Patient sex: F
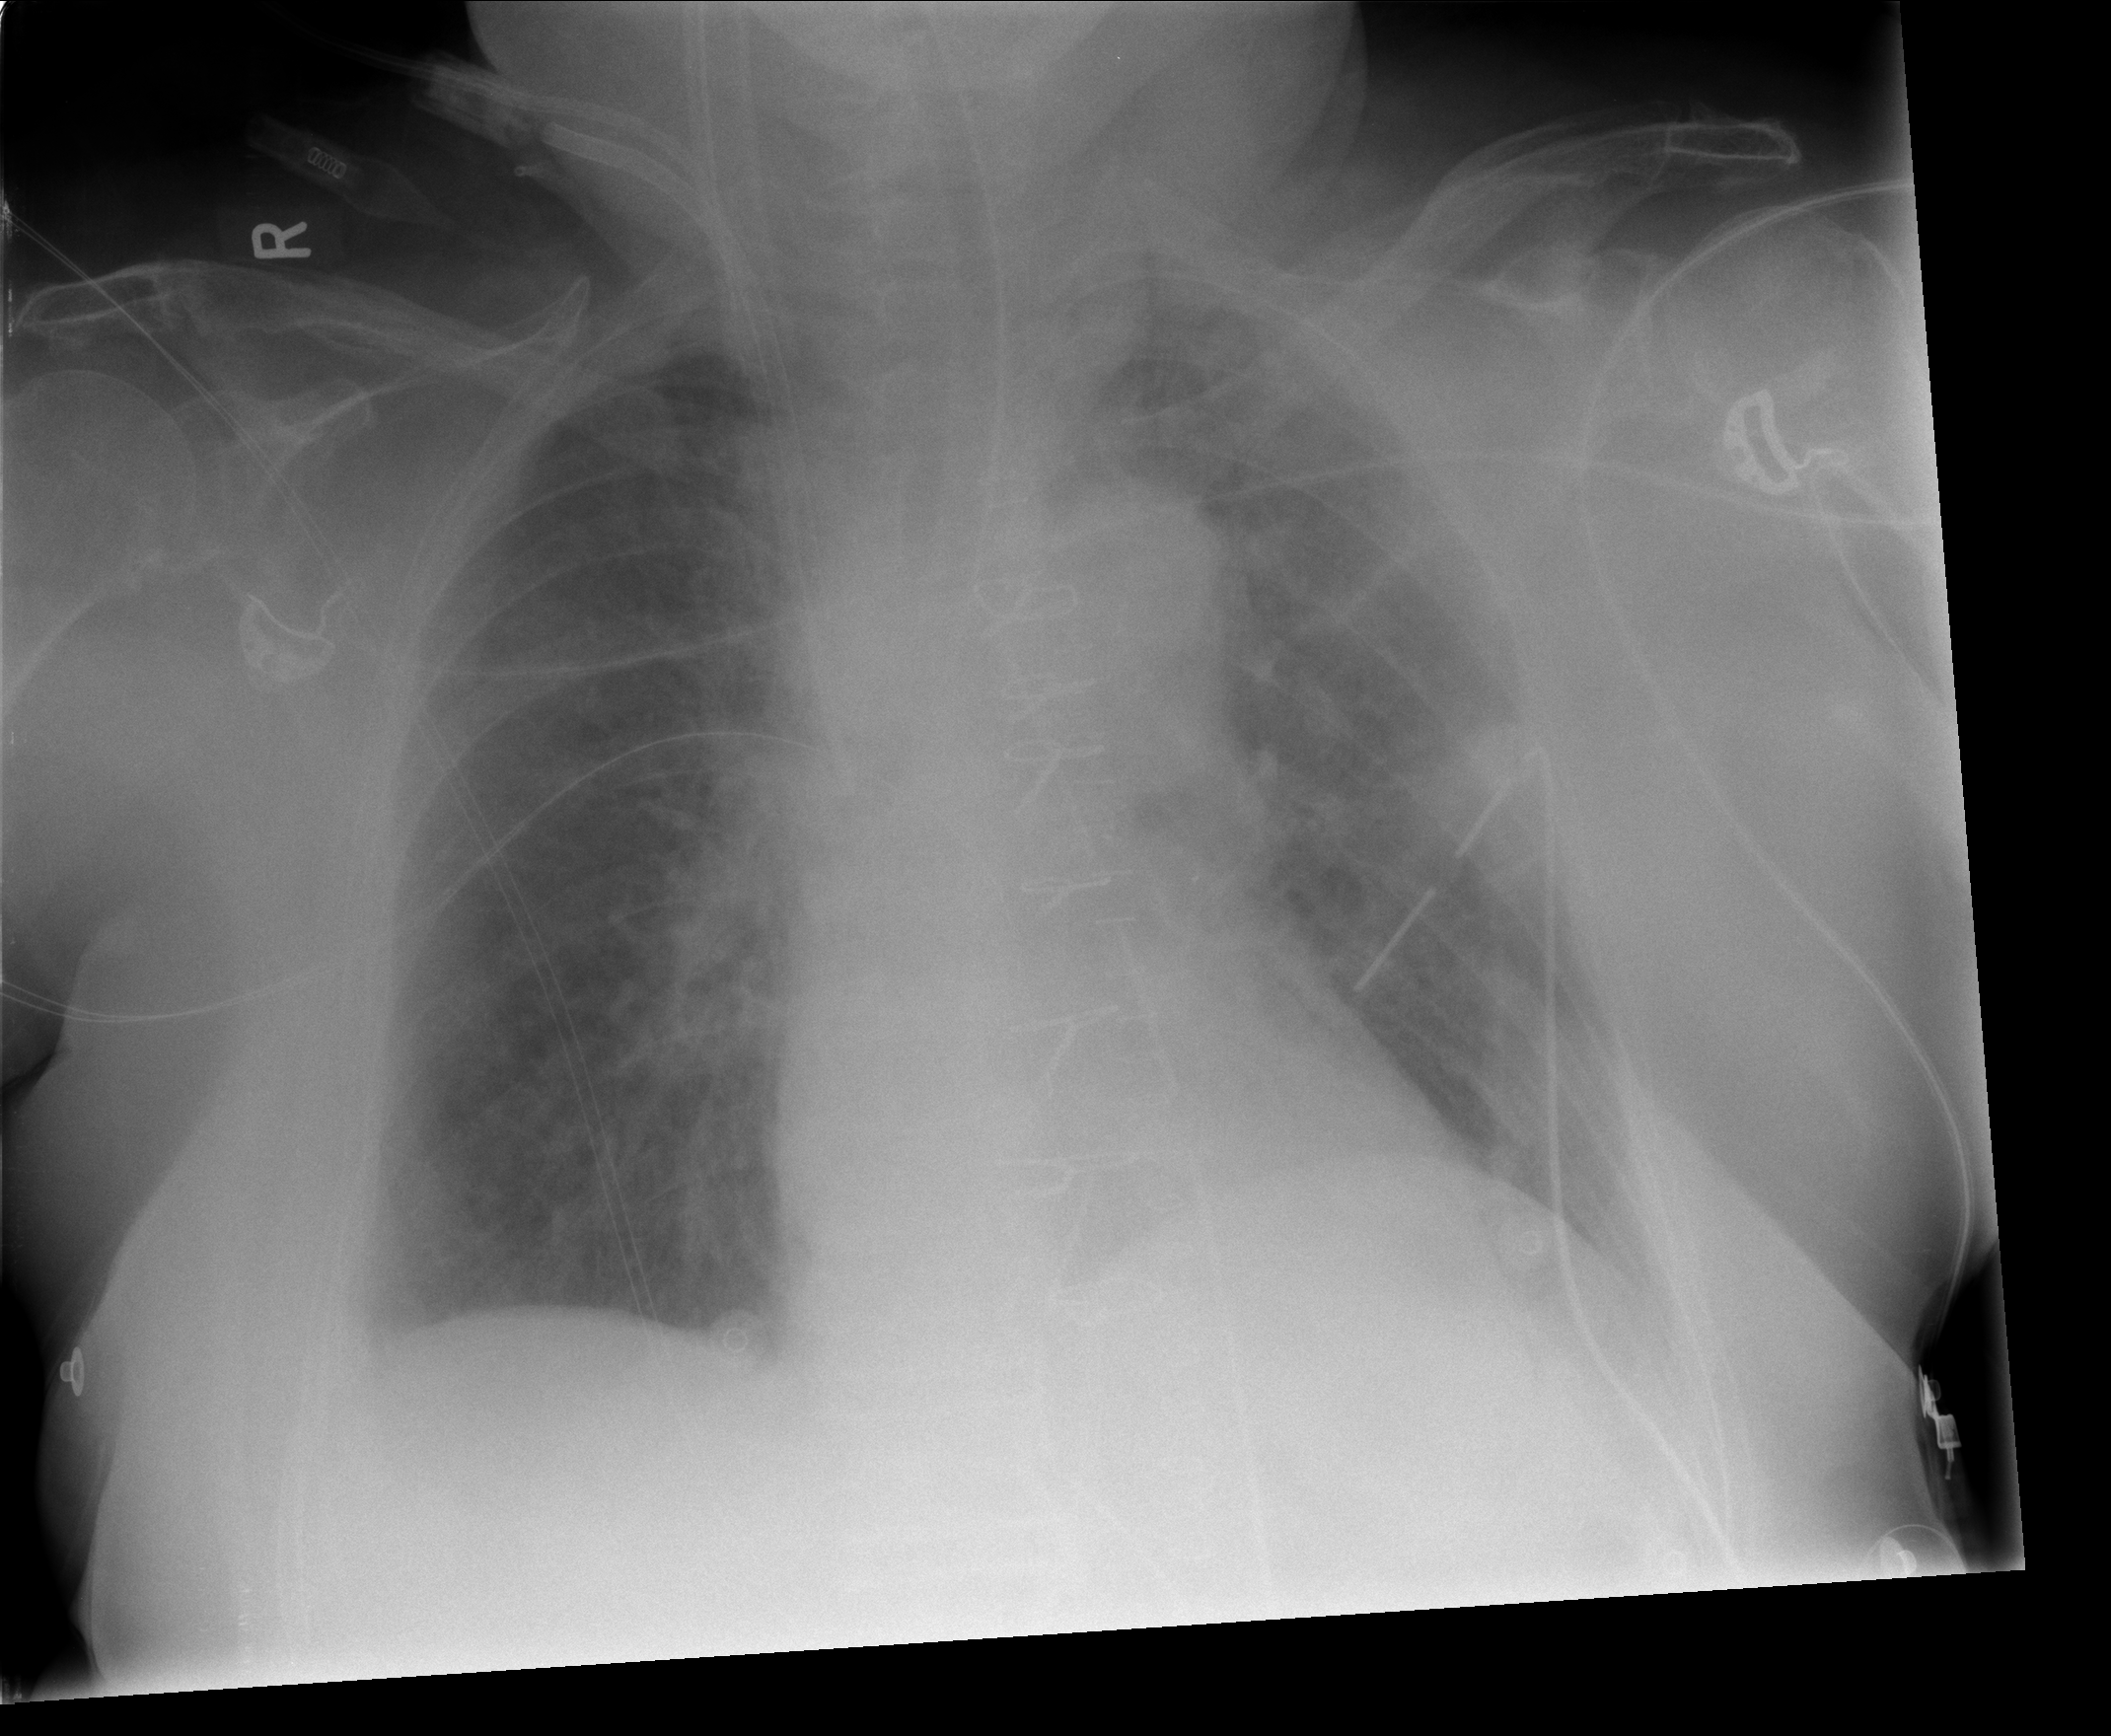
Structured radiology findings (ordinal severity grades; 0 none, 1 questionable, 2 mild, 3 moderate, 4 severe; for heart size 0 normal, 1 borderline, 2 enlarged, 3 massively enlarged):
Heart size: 0
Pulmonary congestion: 0
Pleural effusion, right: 0
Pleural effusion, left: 0
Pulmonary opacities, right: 0
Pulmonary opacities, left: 2
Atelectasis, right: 1
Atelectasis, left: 0